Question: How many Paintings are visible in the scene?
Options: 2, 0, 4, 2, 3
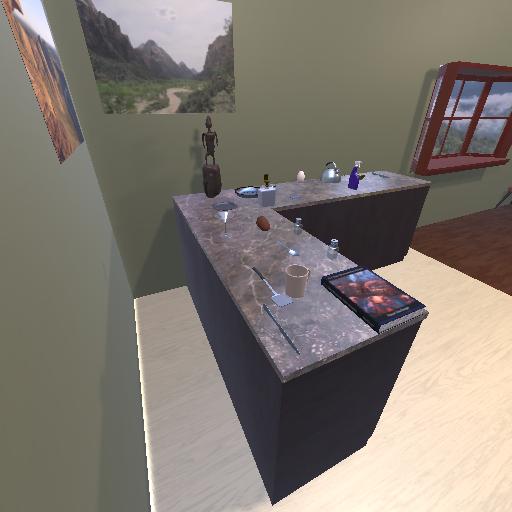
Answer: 2